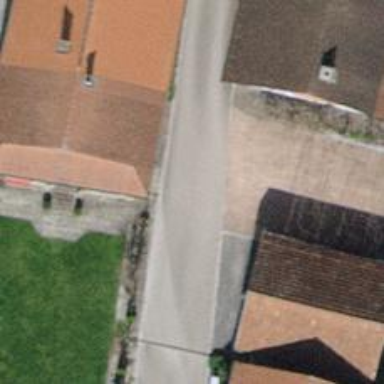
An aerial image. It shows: Asphalt service road.